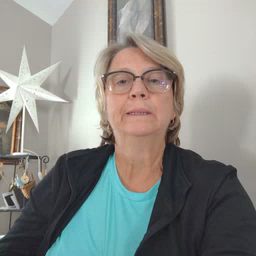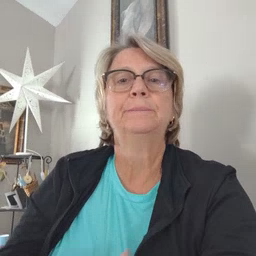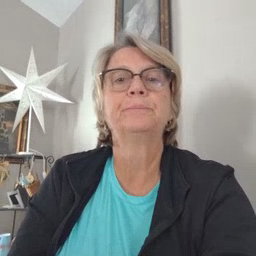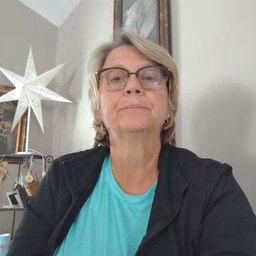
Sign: hungry